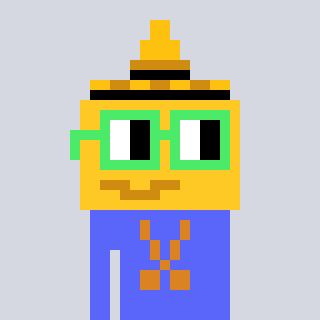
a pixel art character with square light green glasses, a mustard-shaped head and a purple-colored body on a cool background